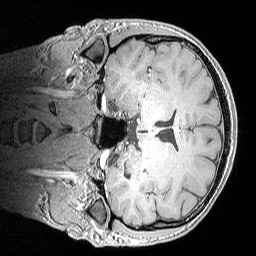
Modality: MP2RAGE
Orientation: coronal
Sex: male
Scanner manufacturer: siemens
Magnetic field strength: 3 T
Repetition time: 5 s
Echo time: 0.00292 s